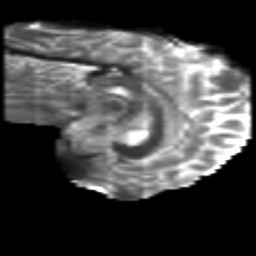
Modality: T2w
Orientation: sagittal
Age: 37
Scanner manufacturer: philips
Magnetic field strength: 3 T
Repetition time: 8.6 s
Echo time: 0.127 s